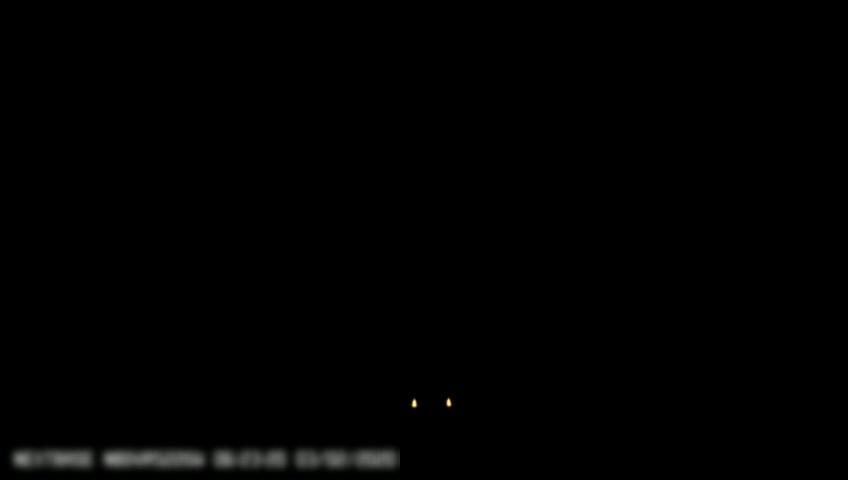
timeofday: Night
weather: Other